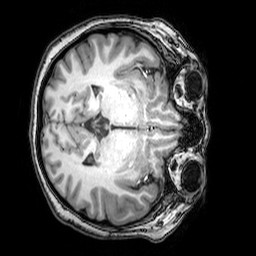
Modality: T1w
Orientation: axial
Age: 39
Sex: female
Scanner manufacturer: philips
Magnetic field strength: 3 T
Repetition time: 0.008113 s
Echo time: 0.003709 s